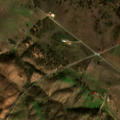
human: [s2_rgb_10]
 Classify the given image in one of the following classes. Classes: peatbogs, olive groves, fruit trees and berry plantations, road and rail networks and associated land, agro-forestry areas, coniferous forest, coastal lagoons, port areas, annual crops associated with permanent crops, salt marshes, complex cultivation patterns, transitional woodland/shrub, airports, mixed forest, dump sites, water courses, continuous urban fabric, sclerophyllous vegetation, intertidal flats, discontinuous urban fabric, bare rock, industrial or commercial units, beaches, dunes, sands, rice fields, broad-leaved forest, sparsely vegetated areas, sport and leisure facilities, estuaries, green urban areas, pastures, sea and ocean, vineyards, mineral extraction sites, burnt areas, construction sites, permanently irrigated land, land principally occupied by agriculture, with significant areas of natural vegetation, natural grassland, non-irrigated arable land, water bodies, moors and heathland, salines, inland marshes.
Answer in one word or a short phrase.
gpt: non-irrigated arable land, olive groves, pastures, complex cultivation patterns, agro-forestry areas, transitional woodland/shrub